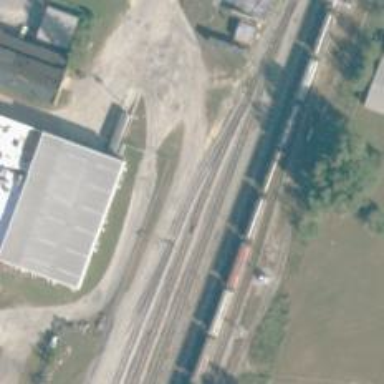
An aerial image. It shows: Rail spur service.